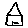
Label: house